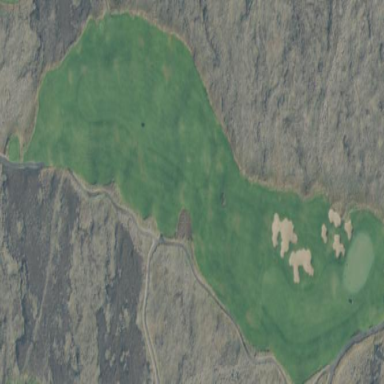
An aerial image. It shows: Golf rough area.